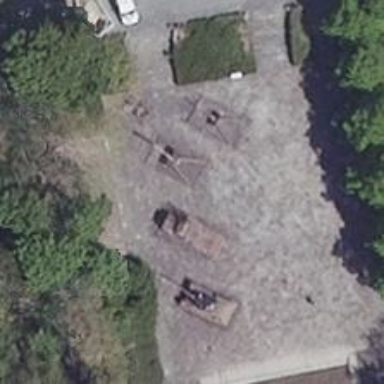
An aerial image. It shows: Historic cannon.